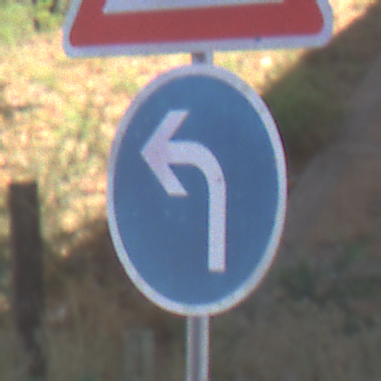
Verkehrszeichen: VorgeschriebeneFahrtrichtungLinks
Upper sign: Arbeitsstelle
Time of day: Midday
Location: Roofed (Underpass)
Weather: Clear
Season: NotSpecified
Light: Natural